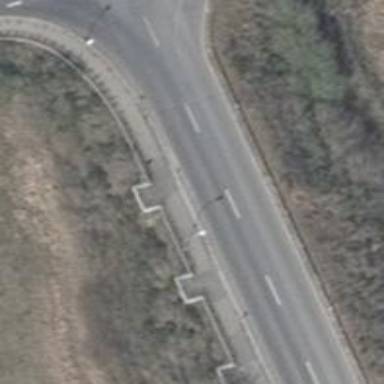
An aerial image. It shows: Unclassified road with asphalt surface and embankment.